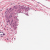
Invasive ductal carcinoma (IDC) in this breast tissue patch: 0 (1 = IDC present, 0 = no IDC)